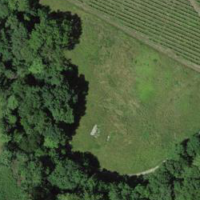
EUNIS habitat code: 25
Species observed at this site:
Juglans regia
Allium ursinum
Cardamine pratensis
Euonymus europaeus
Urtica dioica
Prunus spinosa
Filipendula ulmaria